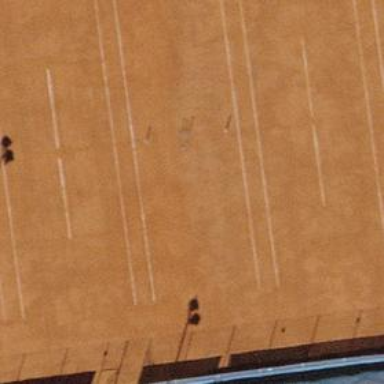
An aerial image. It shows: Clay tennis court pitch.